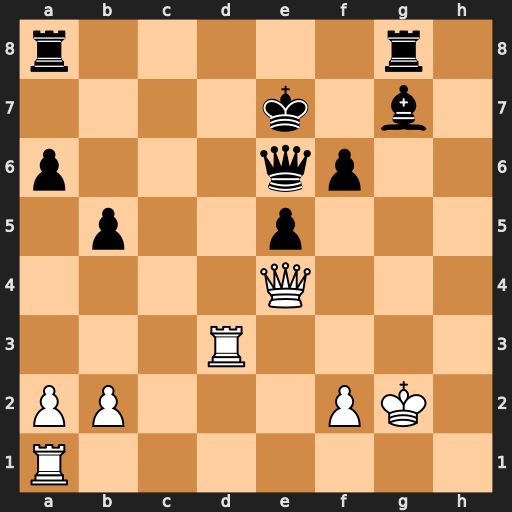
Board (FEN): r5r1/4k1b1/p3qp2/1p2p3/4Q3/3R4/PP3PK1/R7
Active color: w
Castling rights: -
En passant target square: -
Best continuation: Qb7+ Kf8 Qxa8+